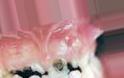
Condition: Caries